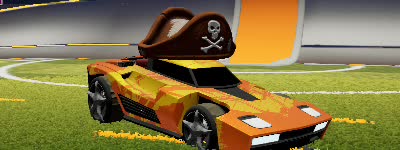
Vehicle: breakout